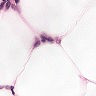
Metastatic tissue present: no